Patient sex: M
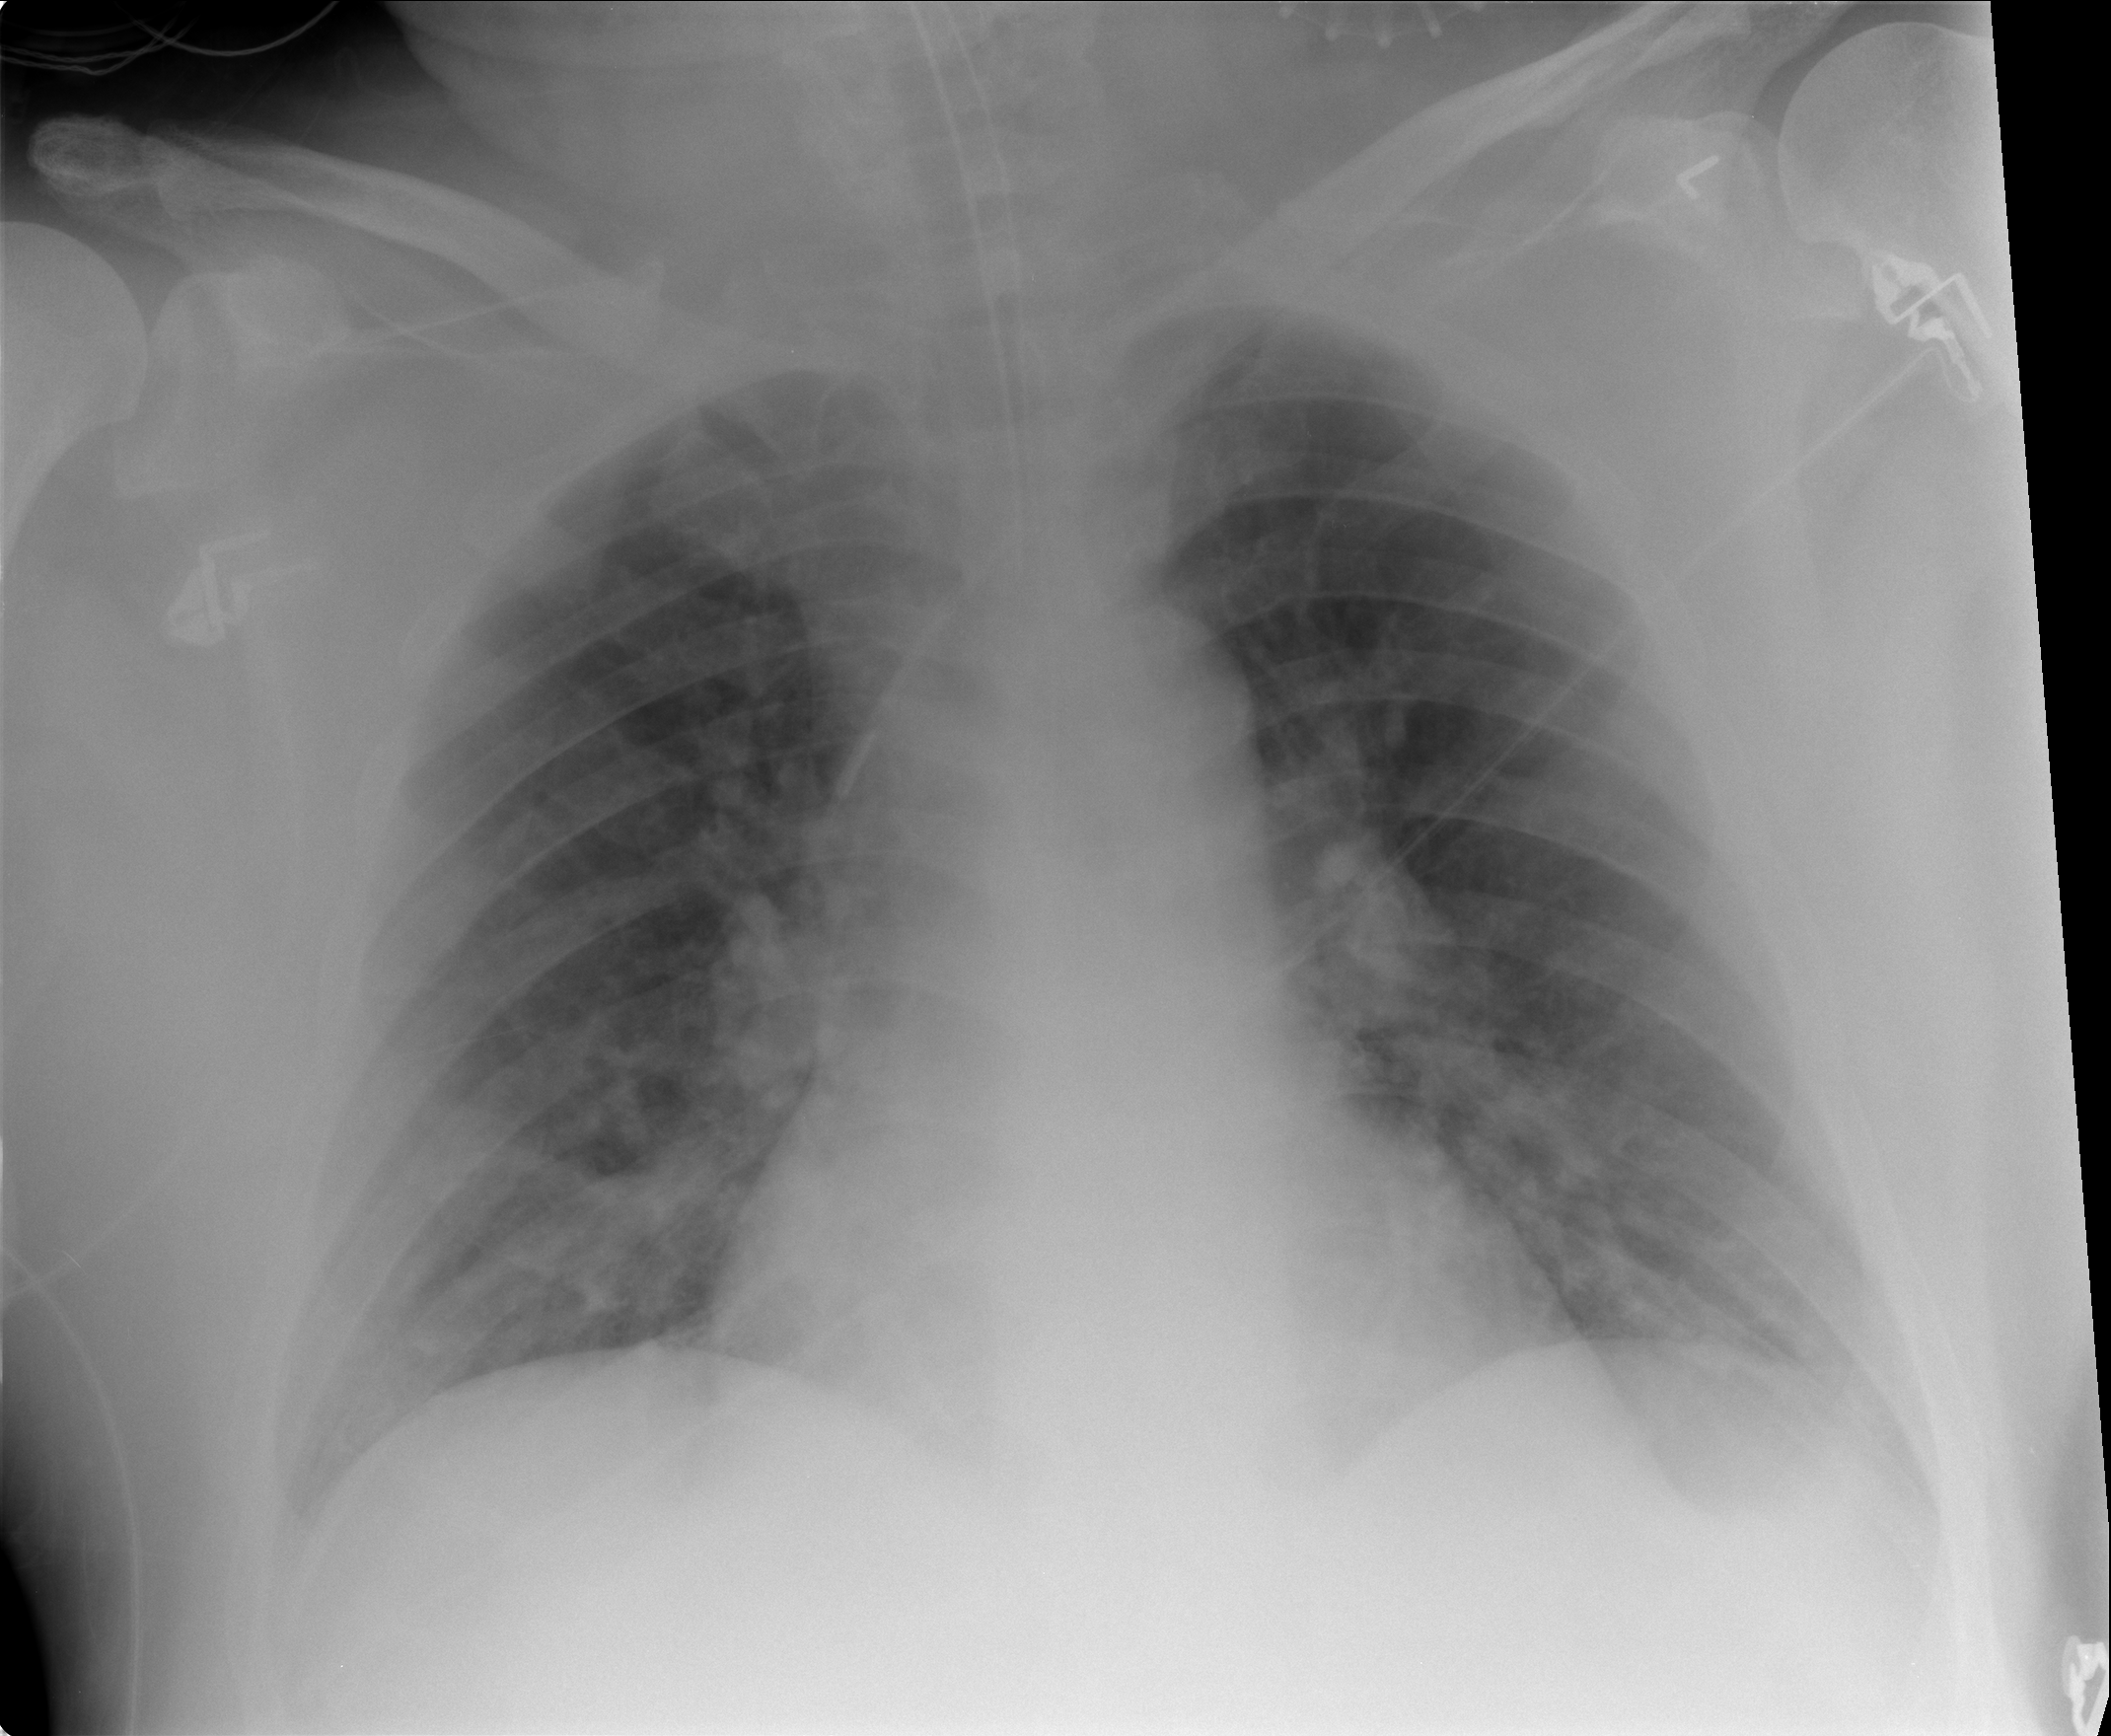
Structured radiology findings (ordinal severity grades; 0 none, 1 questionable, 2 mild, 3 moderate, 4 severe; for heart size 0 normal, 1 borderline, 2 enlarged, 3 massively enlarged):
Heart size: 0
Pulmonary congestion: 2
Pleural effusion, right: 0
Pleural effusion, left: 0
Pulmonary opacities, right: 2
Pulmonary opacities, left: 2
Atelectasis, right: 2
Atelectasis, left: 2